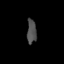
Tissue: prostate
Cell type: Fibroblasts
Senescence score: 0.6862
Nuclear area (px): 225
Mean DAPI intensity: 78.16